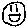
Label: smiley face